Question: I have a big grid (indicated on the image in grey) that is divided in several blocks (each with a maximum width of 3 units). Now I would like to divide a region (indicated on the grid in red) by the corresponding blocks.

To give an example, I would like the 'block regions' (represented {X,Y,Width,Height}):
- - - - -
The only information that I have is the size of the blocks in the grid (in this case 3) and the dimensions of the region:
{2,3,6,5} (= {X,Y, width, height})
Does anybody know how to do this in an efficient way? I thought about the use of mround to calculate the first boundaries of the blocks, but that lead to a dead end. Thanks in advance!
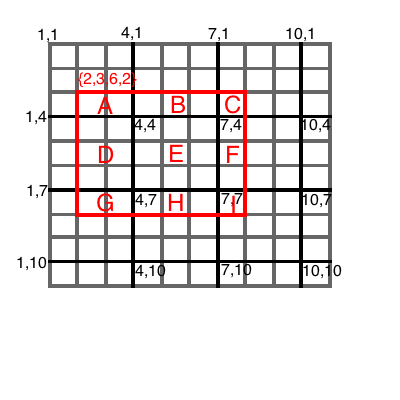
Answer: Math looks a bit weird because you start from 1,1 but here is the gist of it,
1. Find the boundaries for X/Y-axises separately (numbers divisable by blocks size with in the grid)
2. All sizes will blocksize, blocksize except the left/right/top/bottom most boxes
3. Find the width/height for these special boxes
4. Places corresponding sizes to corresponding boundaries
5. zip two lists
-export([f/2]).
'''
f({X,Y,Width, Height}, BlockSize) ->
% all sizes will be Blocksize, Blocksize except special cases
% left/right most will have Xfd/Xld
% top/bottom most will have Yfd/Yld
Xfd = BlockSize - ( ( X - 1) rem BlockSize) ,
Xld = (X + Width - 1) rem BlockSize,
Yfd = BlockSize - ( ( Y - 1) rem BlockSize) ,
Yld = (Y + Height - 1) rem BlockSize,
Xs = divs(X, Width, BlockSize, Xfd),
Ys = divs(Y, Height, BlockSize, Yfd),
%replace last values
{Lx, _} = lists:last(Xs),
Xss = lists:keyreplace(Lx, 1, Xs, {Lx, Xld}),
{Ly, _} = lists:last(Ys),
Yss = lists:keyreplace(Ly, 1, Ys, {Ly, Yld}),
R = merge(Xss, Yss),
io:format("~p~n", [R]).
merge(X, Y) ->
XY= lists:foldl(fun(Xx, Acc) ->
lists:foldl(fun(Yy, Acc1) ->
[{Xx, Yy} | Acc1]
end, Acc, Y)
end, [], X),
lists:map(fun({{Xx, W}, {Yy, H}}) ->
{Xx, Yy, W, H}
end , XY).
divs(X, W, BlockSize, Fd) ->
R = [{X, Fd} | [{Xs, BlockSize} || Xs<- lists:seq(X, X + W), (Xs - 1) rem BlockSize =:= 0]],
lists:sort(sets:to_list(sets:from_list(R))).
'''
'>[{7,7,1,1}, {7,4,1,3}, {7,3,1,1}, {4,7,3,1}, {4,4,3,3}, {4,3,3,1}, {2,7,2,1}, {2,4,2,3}, {2,3,2,1}]'